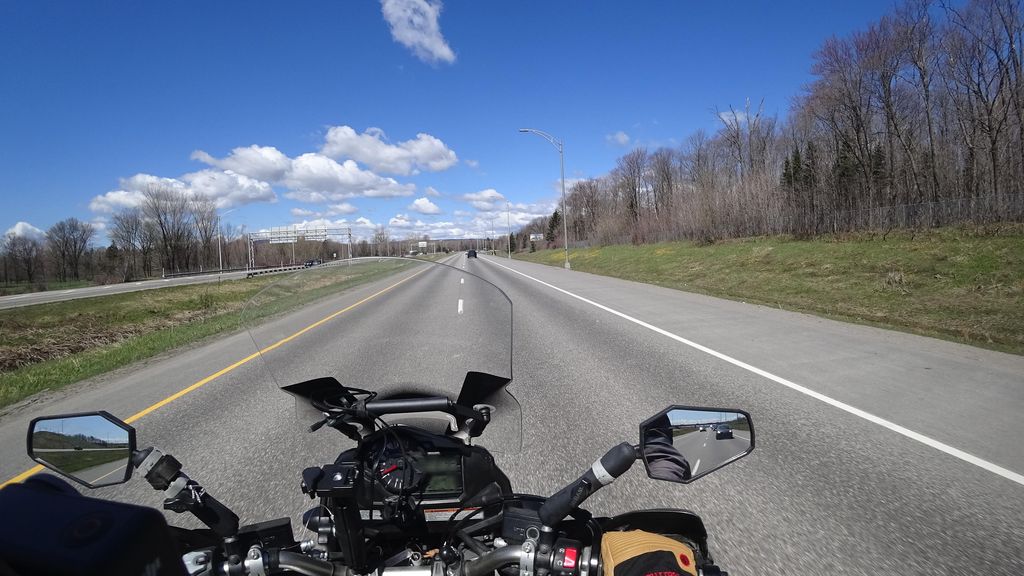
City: quebec_city